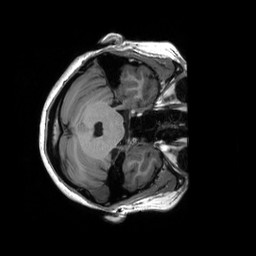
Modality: T1w
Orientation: axial
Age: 21
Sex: female
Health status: healthy
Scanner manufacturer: siemens
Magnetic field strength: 3 T
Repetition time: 2.53 s
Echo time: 0.00227 s